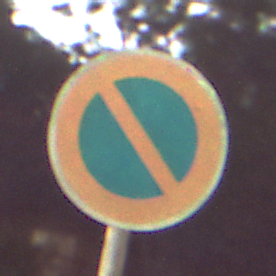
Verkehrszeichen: EingeschraenktesHalteverbot
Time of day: Night
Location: Outdoor (Suburban)
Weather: Clear
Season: NotSpecified
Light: Artificial